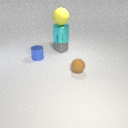
large cyan metal cylinder above small gray rubber cube